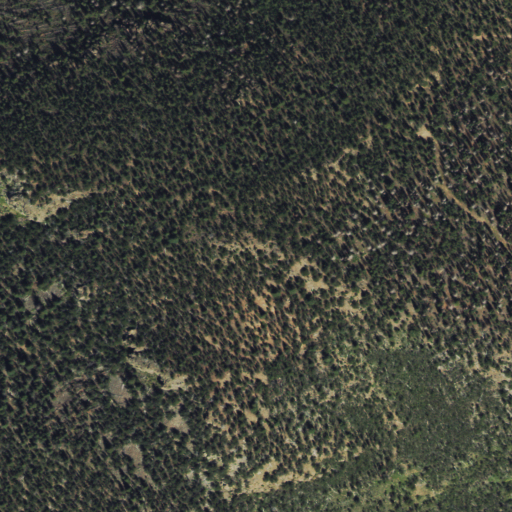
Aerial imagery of mountain in Colorado named Saddle Mountain containing evergreen forest, shrub, and deciduous forest